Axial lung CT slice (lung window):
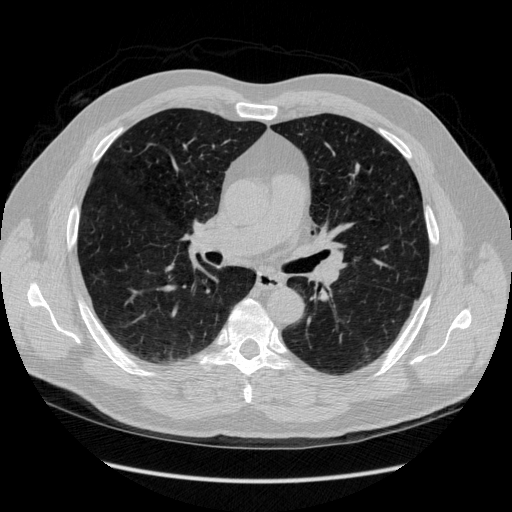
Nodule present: no